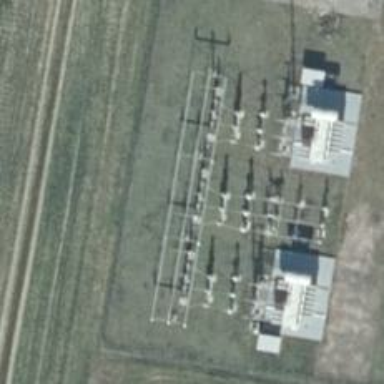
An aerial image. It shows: Power line in the image.